Question: I started learning Android just recently. I'm making a project app for myself, to keep track of the freelance projects I work on, and it's going quite okay. Although now I'm a bit stuck wondering if I should use the Android Menu tag for my navigation or not.
This is a quick mockup of the app:

As you can see I'm using a navigation bar at the left side of the app. I have no navigationbar at the top.
By choosing one of the items left, the content right should change the fragment that is used in the framelayout. I have the fragment and framelayout with the fragment in it atm, but now I'm stuck wondering what I should do with the navigation (in order to put the navigation items in that fragment).
Should I do this with a list view (and use the ListFragment), with just buttons or should I do this with the menu that comes with the Android SDK? And if its with the Menu layout, can I style this enough to have the design that I want?
Hope someone can help me :-)
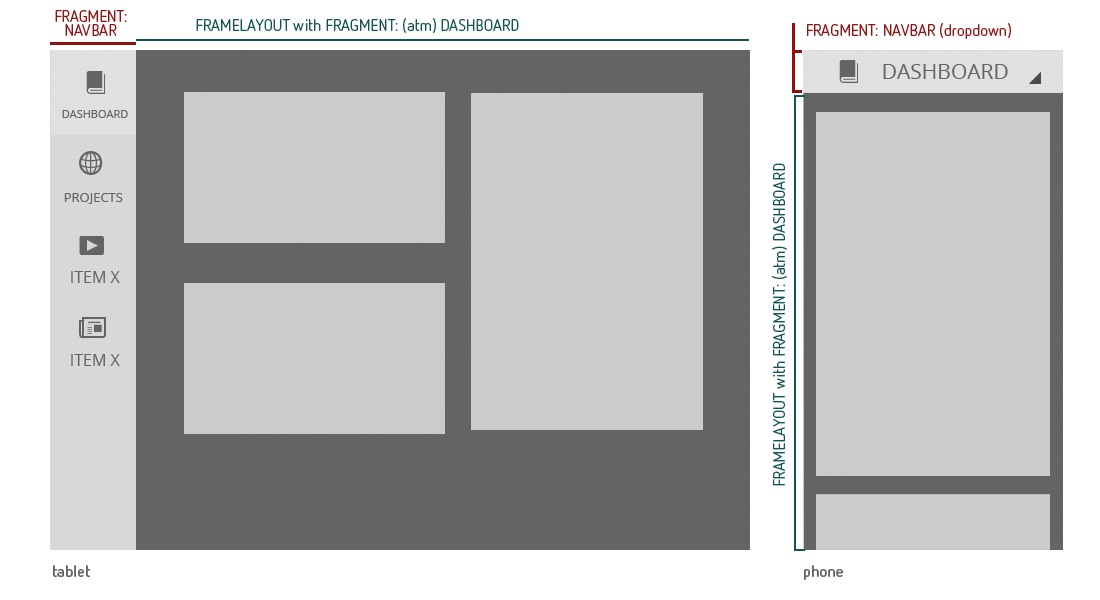
Answer: For tablet and phone layout you want different layouts with different navigation.
For the tablet version, I would recommend you to use custom buttons (e.g. 'ImageButton'), with OnClickListeners that change your Fragment content.
For the phone version, you can utilize Android's Action Bar. You can do a drop-down navigation with it like you want in your sketch.
<URL>
I think you do not want to implement the Menu for the navigation. It is usually used for settings or some more hidden actions. Your navigation should be obvious to the user and self-explanatory.
<URL>